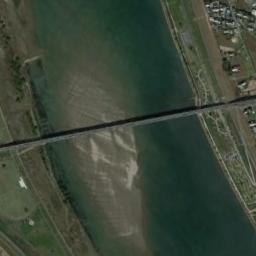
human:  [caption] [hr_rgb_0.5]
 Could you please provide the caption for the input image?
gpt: A bridge connects the residential areas on both sides of the strait .

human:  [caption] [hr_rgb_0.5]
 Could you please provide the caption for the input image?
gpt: A bridge is built on a dark green river and the river has a river island .

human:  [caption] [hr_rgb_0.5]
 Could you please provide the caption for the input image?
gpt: There is a bridge over the green river with the grass beside .

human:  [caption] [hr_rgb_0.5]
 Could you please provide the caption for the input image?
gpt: A slender, Straight bridge connects the land on both sides of the blue-blue river  There is a sandbank in the middle of the river  There are many buildings and roads on the land .

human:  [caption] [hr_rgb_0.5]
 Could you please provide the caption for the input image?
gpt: Many trees are around the bridge .